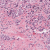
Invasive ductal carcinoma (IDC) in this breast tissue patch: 1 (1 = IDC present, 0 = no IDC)